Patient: sex M, age 58
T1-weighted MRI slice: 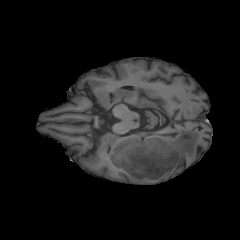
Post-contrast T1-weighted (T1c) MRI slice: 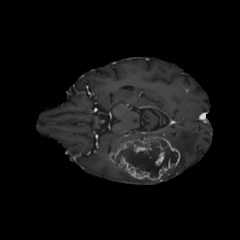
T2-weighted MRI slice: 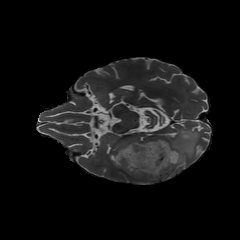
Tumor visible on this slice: yes
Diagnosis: Glioblastoma, IDH-wildtype
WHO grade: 4